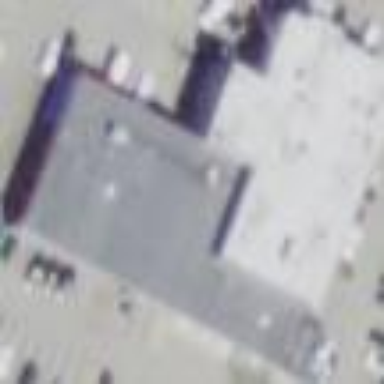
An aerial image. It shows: Building that houses car shop.